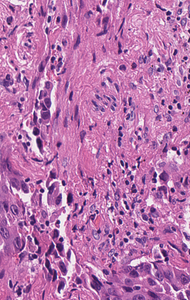
Tumor epithelial tissue: yes
Tumor-associated stroma tissue: yes
Normal tissue: no